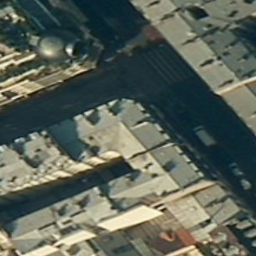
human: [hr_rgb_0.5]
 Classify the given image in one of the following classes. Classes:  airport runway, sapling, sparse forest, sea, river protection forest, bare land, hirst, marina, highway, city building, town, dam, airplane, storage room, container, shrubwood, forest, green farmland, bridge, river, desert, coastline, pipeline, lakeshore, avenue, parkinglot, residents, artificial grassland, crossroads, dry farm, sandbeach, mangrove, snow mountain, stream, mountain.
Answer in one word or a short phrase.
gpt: city building